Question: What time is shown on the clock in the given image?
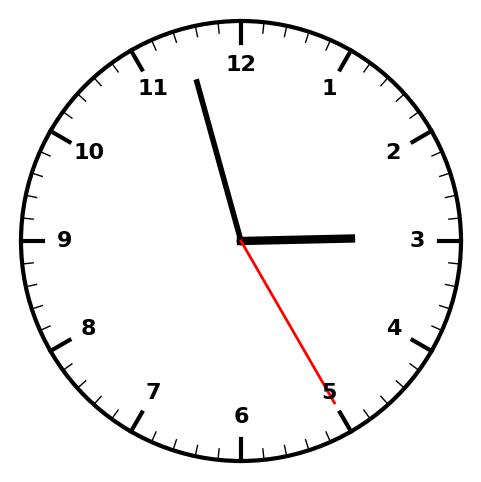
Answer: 02:57:25